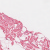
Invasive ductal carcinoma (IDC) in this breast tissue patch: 0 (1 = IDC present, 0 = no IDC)